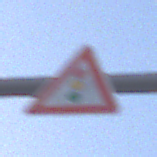
Verkehrszeichen: Lichtzeichenanlage
Umgebung: Outdoor, Urban
Tageszeit: SunriseSunset
Wetter: Clear
Licht: Natural
Jahreszeit: NotSpecified
Kontrast: MediumContrast